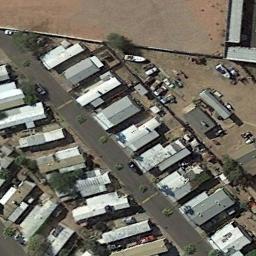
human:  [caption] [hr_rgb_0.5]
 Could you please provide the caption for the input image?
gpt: Many buildings of different shapes are in mobile home parks .

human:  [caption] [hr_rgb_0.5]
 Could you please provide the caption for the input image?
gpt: The mobile home park has some mobile homes and a road goes through the mobile home park .

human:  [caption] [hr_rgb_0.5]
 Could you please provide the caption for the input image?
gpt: The mobile home park is on the bare land next to the road .

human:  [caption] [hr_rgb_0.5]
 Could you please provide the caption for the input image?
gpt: There are moving homes in this rectangular area .

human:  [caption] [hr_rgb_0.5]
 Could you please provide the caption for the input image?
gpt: There are some white and gray buildings in the mobile home park .